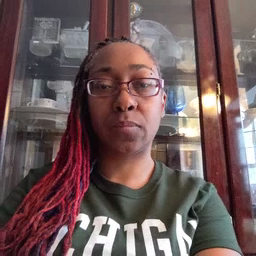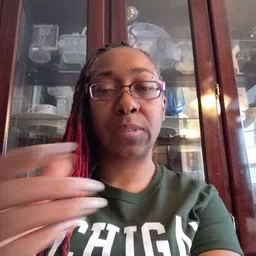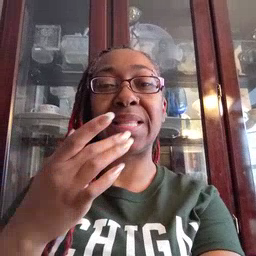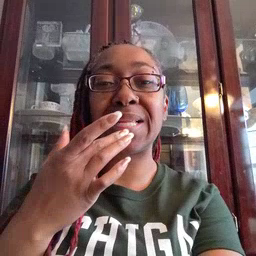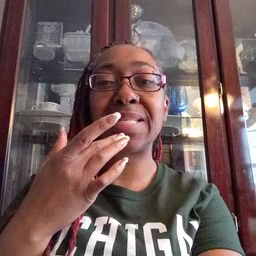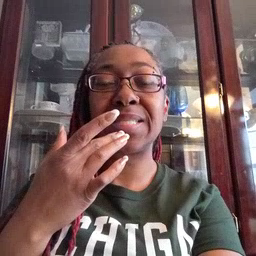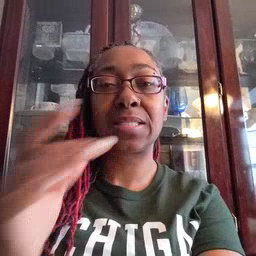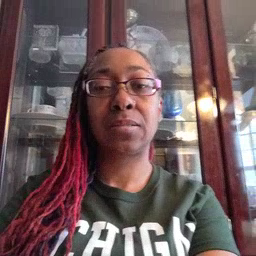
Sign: taste